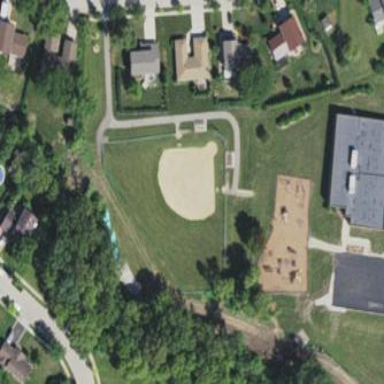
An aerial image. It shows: Baseball pitch for leisure and sports activities.